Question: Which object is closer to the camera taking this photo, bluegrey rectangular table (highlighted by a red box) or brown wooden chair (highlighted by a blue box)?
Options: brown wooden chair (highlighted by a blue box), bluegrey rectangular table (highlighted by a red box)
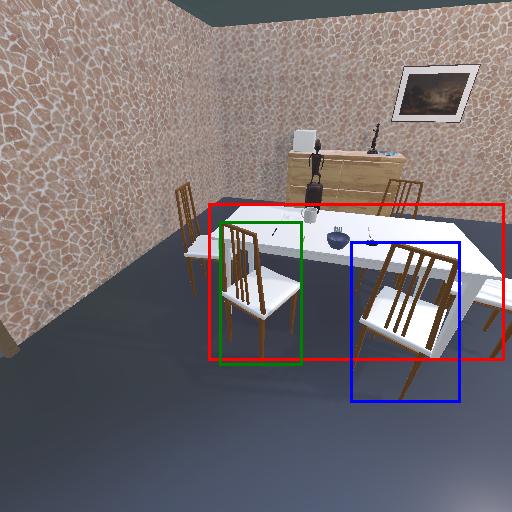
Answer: brown wooden chair (highlighted by a blue box)